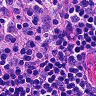
Metastatic tissue present: no